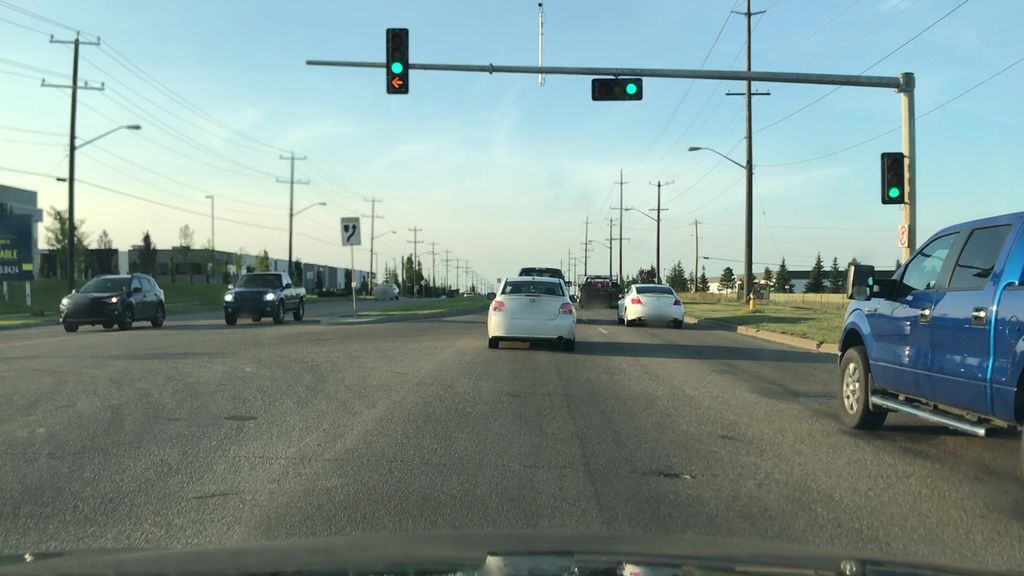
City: edmonton